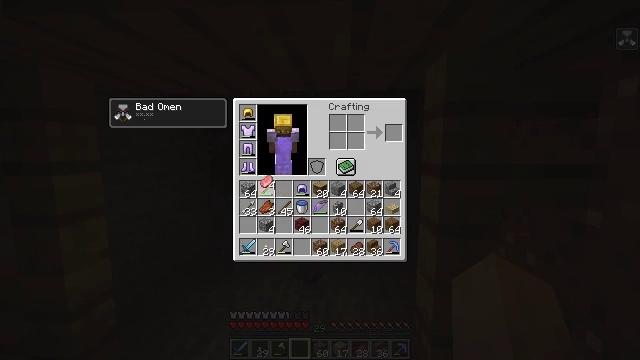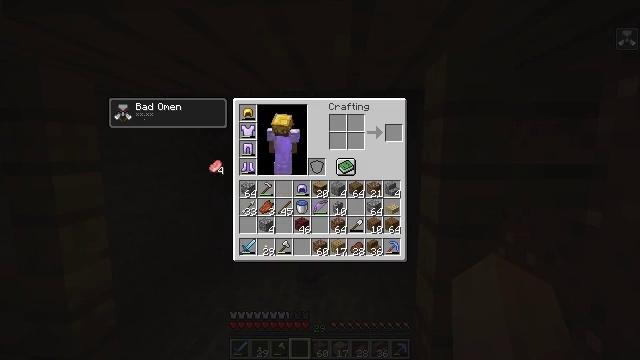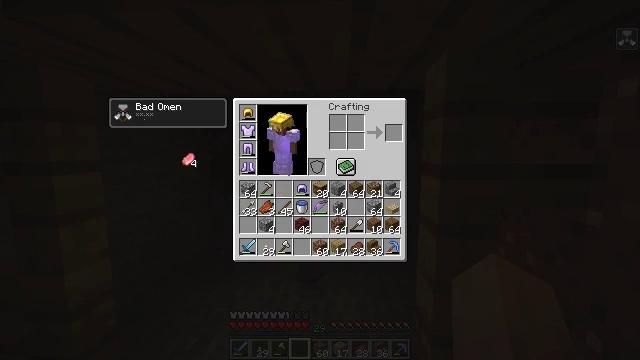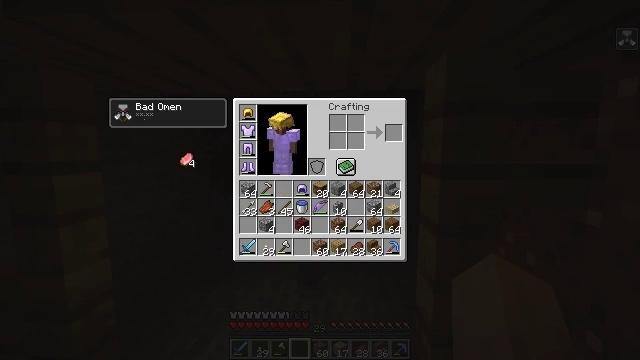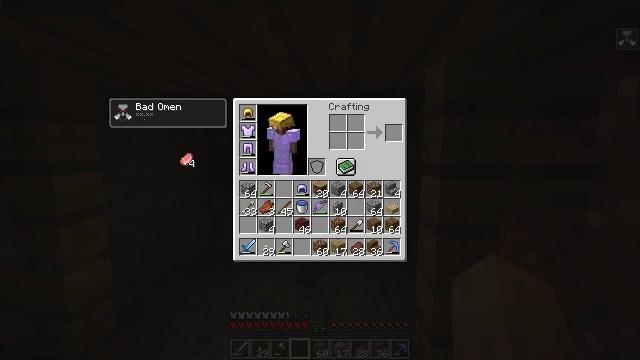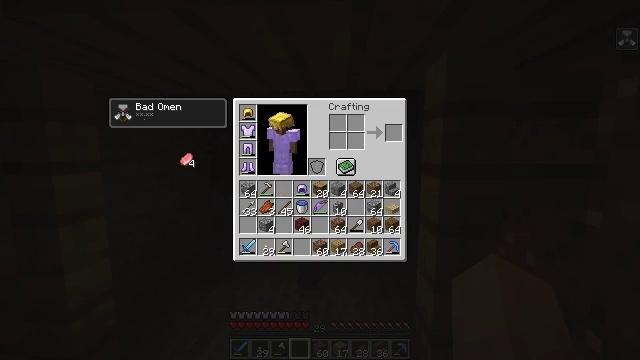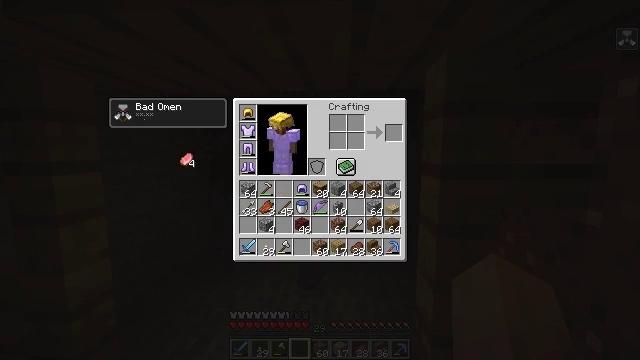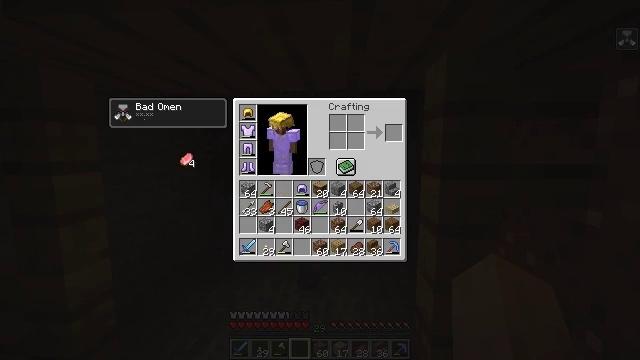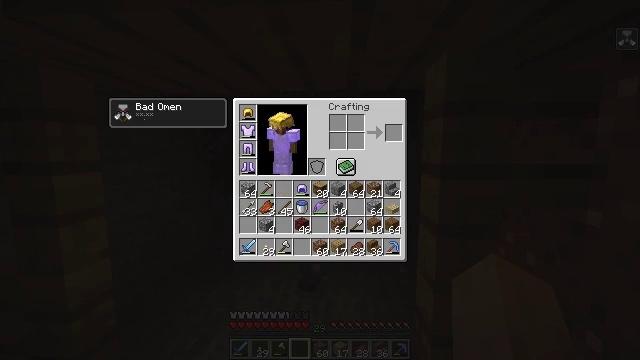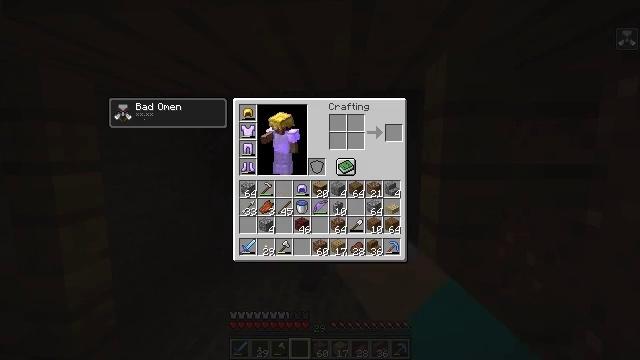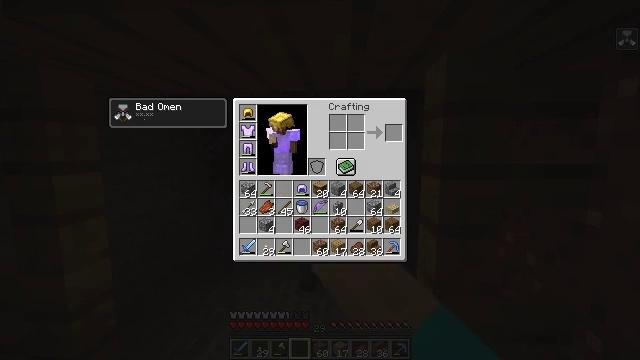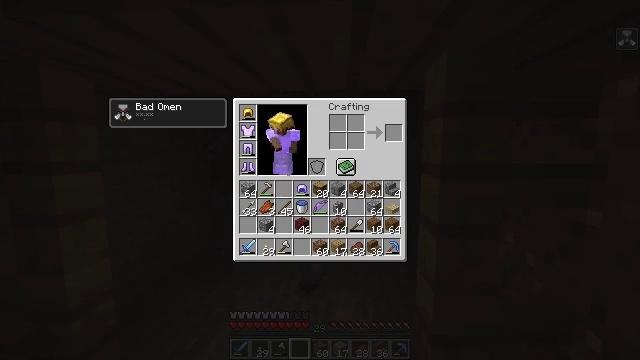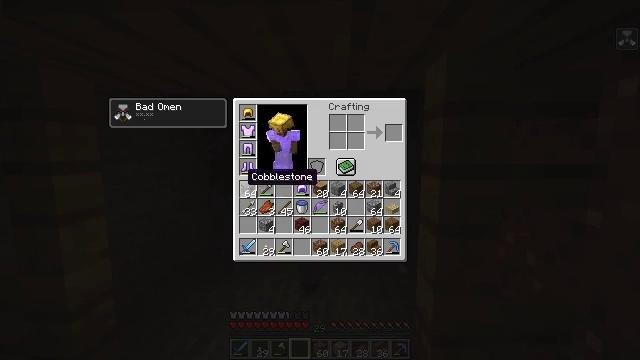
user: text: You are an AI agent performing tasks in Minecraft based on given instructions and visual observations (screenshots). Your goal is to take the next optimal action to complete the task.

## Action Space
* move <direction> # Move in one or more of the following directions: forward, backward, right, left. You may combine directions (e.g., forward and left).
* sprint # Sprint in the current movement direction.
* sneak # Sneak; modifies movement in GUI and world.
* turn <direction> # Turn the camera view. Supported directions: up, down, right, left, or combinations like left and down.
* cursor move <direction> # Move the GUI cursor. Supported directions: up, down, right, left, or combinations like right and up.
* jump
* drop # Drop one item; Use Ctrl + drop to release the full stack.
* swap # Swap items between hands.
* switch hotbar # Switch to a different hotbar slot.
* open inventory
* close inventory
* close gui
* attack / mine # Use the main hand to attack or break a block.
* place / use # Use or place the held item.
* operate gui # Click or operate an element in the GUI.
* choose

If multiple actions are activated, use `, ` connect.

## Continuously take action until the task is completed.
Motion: motion action
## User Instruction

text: Remove a porkchop from the inventory.
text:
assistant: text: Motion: cursor move left and up
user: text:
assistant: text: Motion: cursor move left and up
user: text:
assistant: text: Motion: no_op
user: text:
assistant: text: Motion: no_op
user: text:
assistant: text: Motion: operate gui
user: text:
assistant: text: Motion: operate gui
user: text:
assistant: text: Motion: operate gui
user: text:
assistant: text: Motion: no_op
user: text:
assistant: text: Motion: no_op
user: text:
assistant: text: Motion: cursor move right and down
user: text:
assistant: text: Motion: cursor move right and down
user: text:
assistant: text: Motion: cursor move right and down
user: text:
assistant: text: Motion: no_op